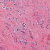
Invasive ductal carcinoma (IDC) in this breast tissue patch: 0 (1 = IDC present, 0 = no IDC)